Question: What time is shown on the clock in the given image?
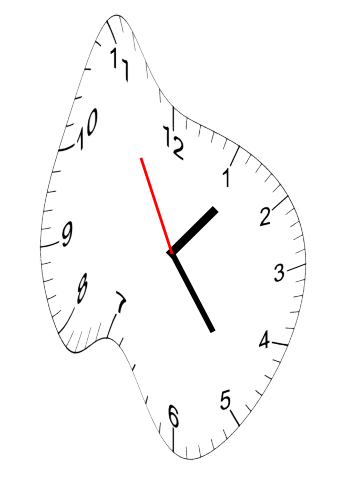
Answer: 01:23:55